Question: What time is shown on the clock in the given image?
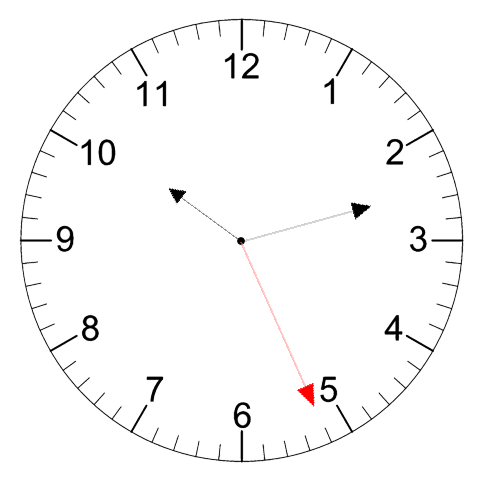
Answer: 10:12:26